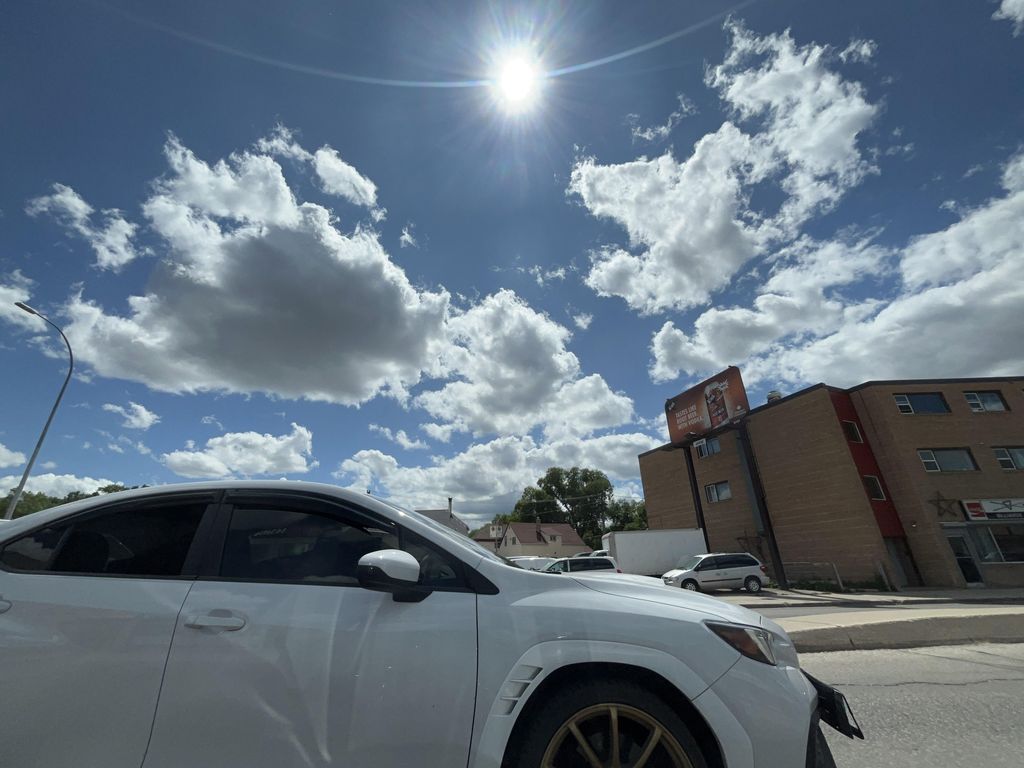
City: winnipeg